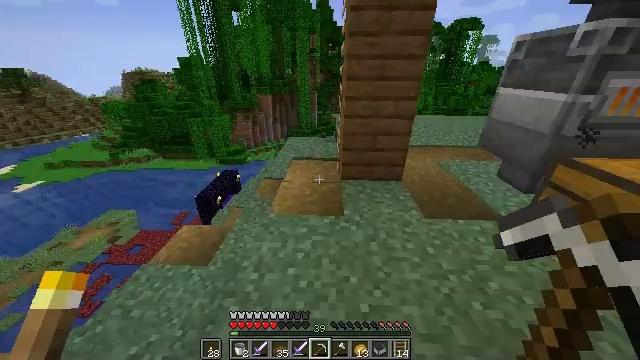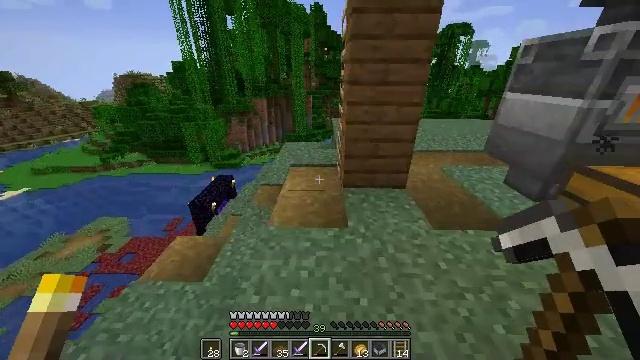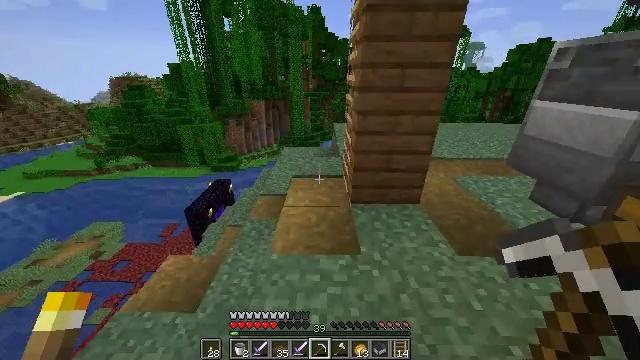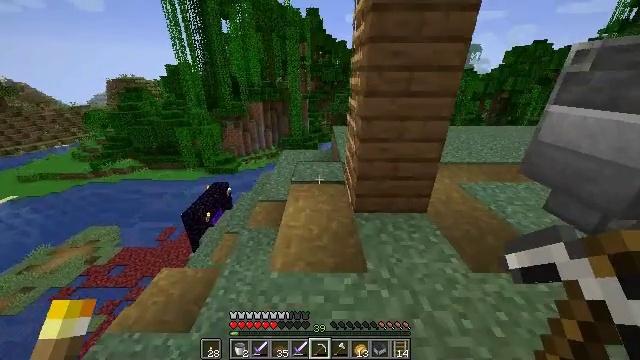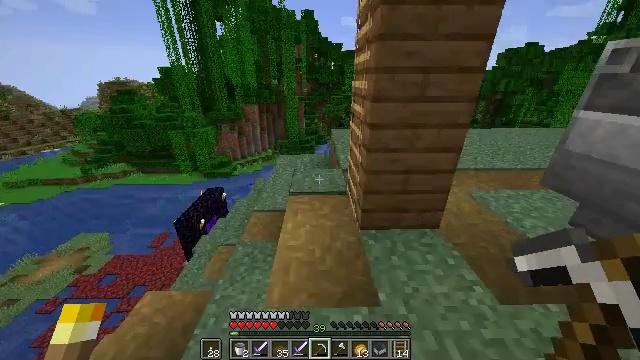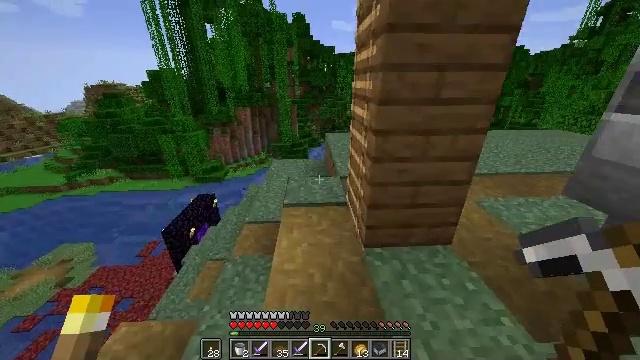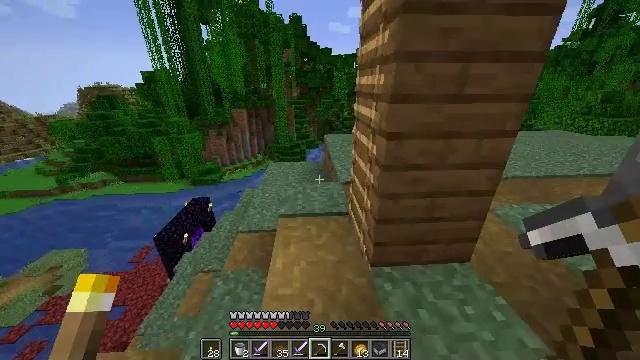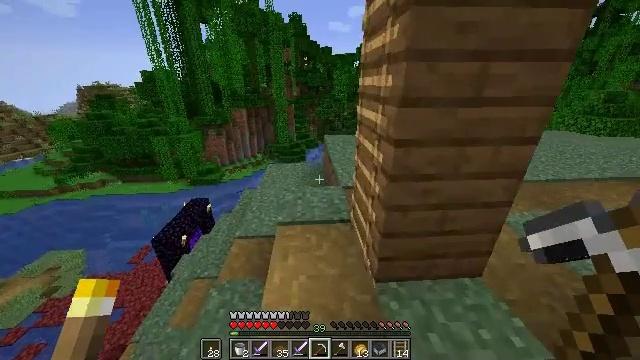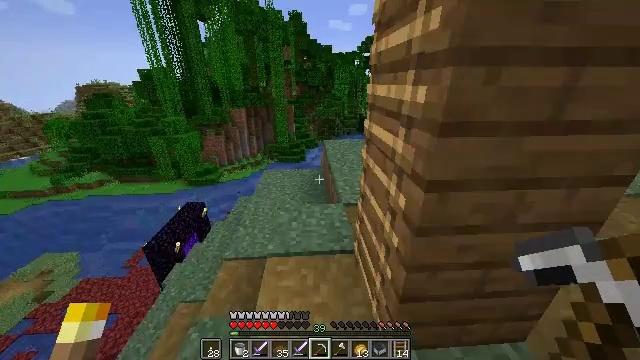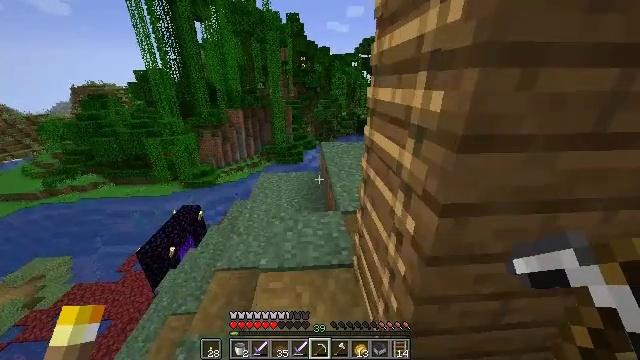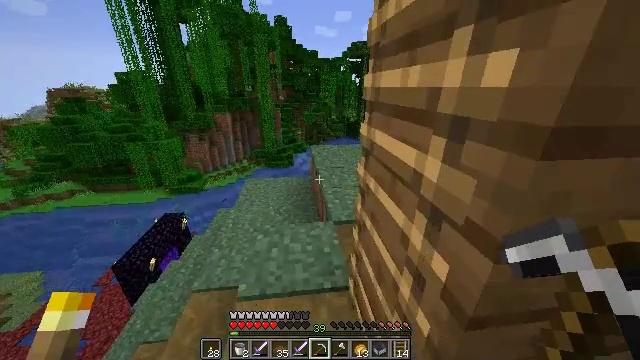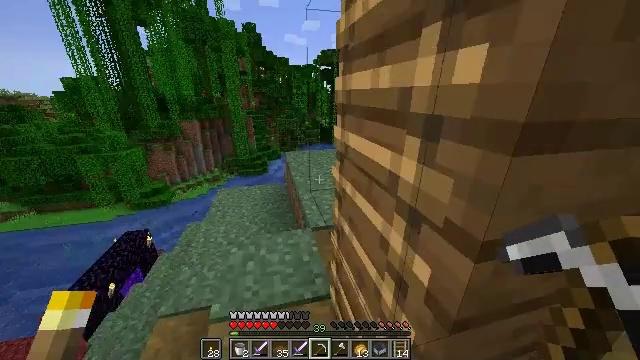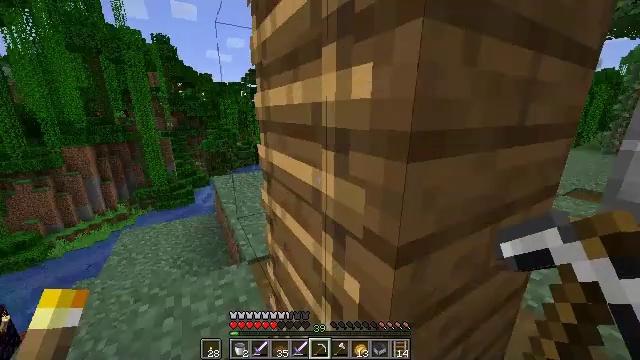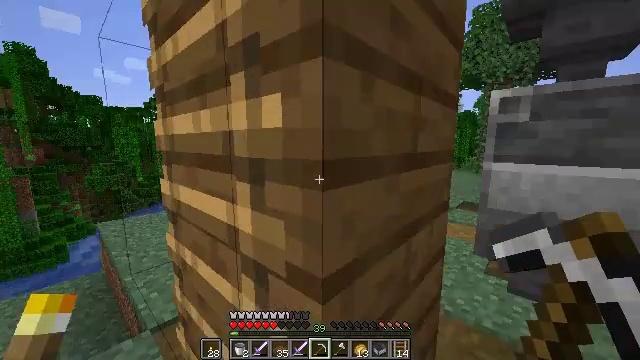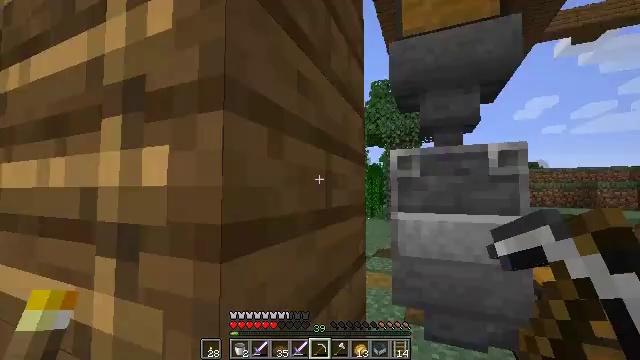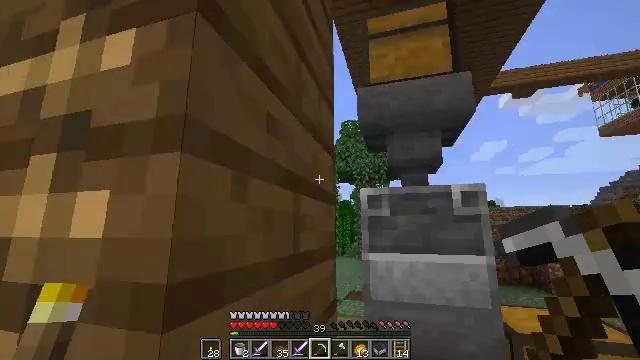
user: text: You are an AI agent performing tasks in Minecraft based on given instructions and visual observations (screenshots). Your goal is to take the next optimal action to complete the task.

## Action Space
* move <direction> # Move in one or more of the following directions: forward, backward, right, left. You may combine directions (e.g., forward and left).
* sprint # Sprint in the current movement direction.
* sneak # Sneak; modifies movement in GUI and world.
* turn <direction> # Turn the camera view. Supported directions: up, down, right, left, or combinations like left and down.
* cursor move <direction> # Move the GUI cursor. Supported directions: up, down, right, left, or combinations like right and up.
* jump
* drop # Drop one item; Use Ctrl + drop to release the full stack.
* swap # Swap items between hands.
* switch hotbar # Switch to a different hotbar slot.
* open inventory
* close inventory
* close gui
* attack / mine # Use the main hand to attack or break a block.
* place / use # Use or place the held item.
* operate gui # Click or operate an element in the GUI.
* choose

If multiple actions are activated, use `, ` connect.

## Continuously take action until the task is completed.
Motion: motion action
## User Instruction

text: Open the crafting table to craft an emerald.
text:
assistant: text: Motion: move forward, turn right
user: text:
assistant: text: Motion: move forward, sprint
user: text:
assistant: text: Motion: move forward, sprint
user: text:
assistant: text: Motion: move forward, sprint, turn right
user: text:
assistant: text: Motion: move forward, turn right
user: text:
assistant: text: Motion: move forward
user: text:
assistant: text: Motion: move forward
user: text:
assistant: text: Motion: move forward
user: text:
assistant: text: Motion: move forward
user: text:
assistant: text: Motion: move forward, turn right
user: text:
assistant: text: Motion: move forward, turn right and up
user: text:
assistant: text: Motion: move forward, turn right and up
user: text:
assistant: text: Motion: turn right and up
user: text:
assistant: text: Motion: turn right and up
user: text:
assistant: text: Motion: turn right and up
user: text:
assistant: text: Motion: turn right and up
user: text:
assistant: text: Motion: move forward, turn right and up
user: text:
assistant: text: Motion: move forward, turn right and up
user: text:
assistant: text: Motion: move forward, turn left and up
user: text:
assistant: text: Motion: move forward, turn left and up
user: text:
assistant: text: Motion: move forward, turn left
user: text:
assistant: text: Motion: move forward, turn left
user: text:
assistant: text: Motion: turn left and down
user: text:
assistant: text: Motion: move left, turn left and down
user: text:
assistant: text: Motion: move left, turn left and down
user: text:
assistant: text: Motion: move left, turn left and down
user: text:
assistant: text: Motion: move left, turn left and down
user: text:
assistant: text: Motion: move left, turn left and down
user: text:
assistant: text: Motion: move left
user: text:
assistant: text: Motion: move left, turn down